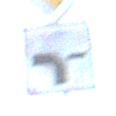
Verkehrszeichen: VerlaufVorfahrtsstrasse6
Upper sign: Vorfahrtsstrasse
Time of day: SunriseSunset
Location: Outdoor (Nature)
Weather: PartlyCloudy
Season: NotSpecified
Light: Natural